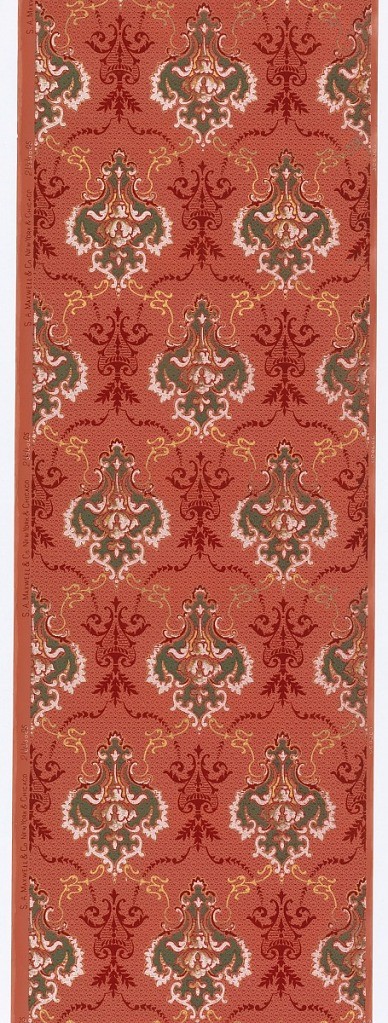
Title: Sidewall
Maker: Maxwell & Co., S.A., Chicago, Illinois, USA
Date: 1905–1915
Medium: Machine-printed paper
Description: Floral medallions, connected by foliate swags. Printed in green, burgundy, white and metallic gold on red ground.